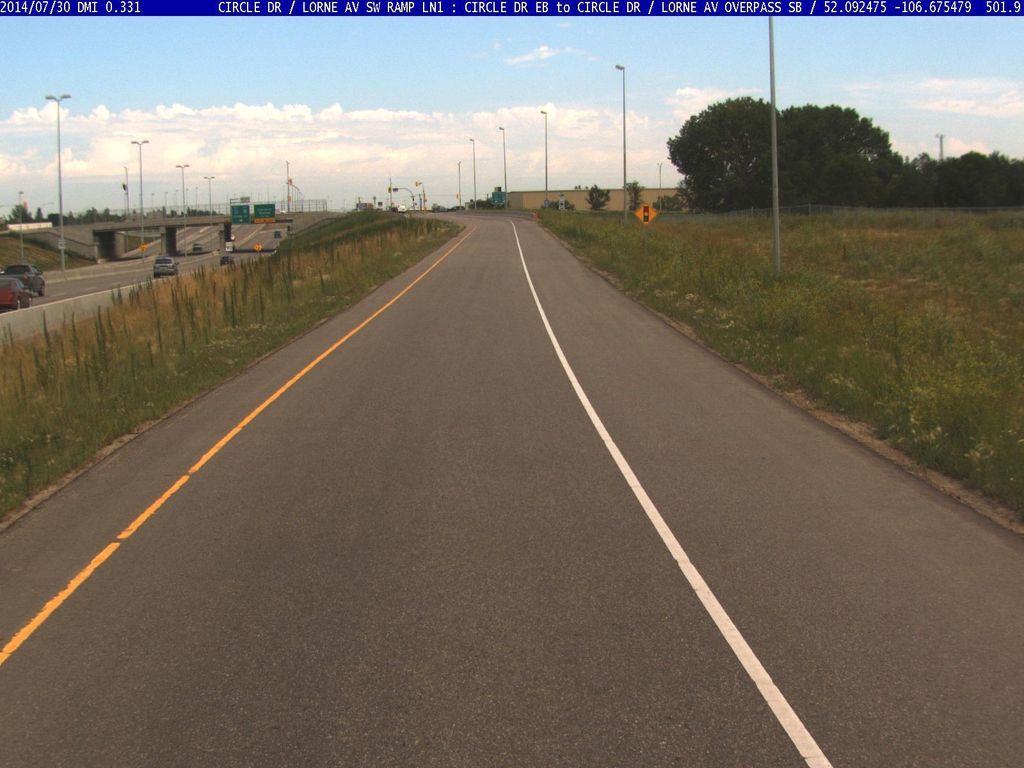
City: saskatoon